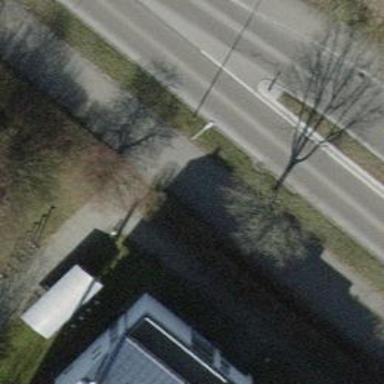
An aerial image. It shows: Bollard.